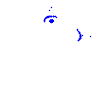
Particle: proton